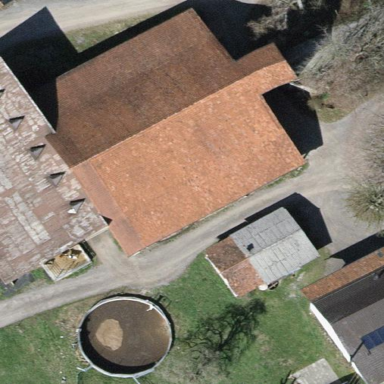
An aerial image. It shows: Farm with farmyard.